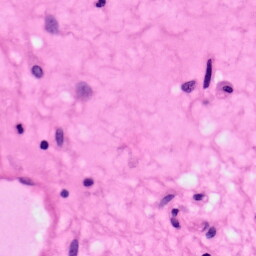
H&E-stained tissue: Pancreatic